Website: crate-barrel
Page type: receipt
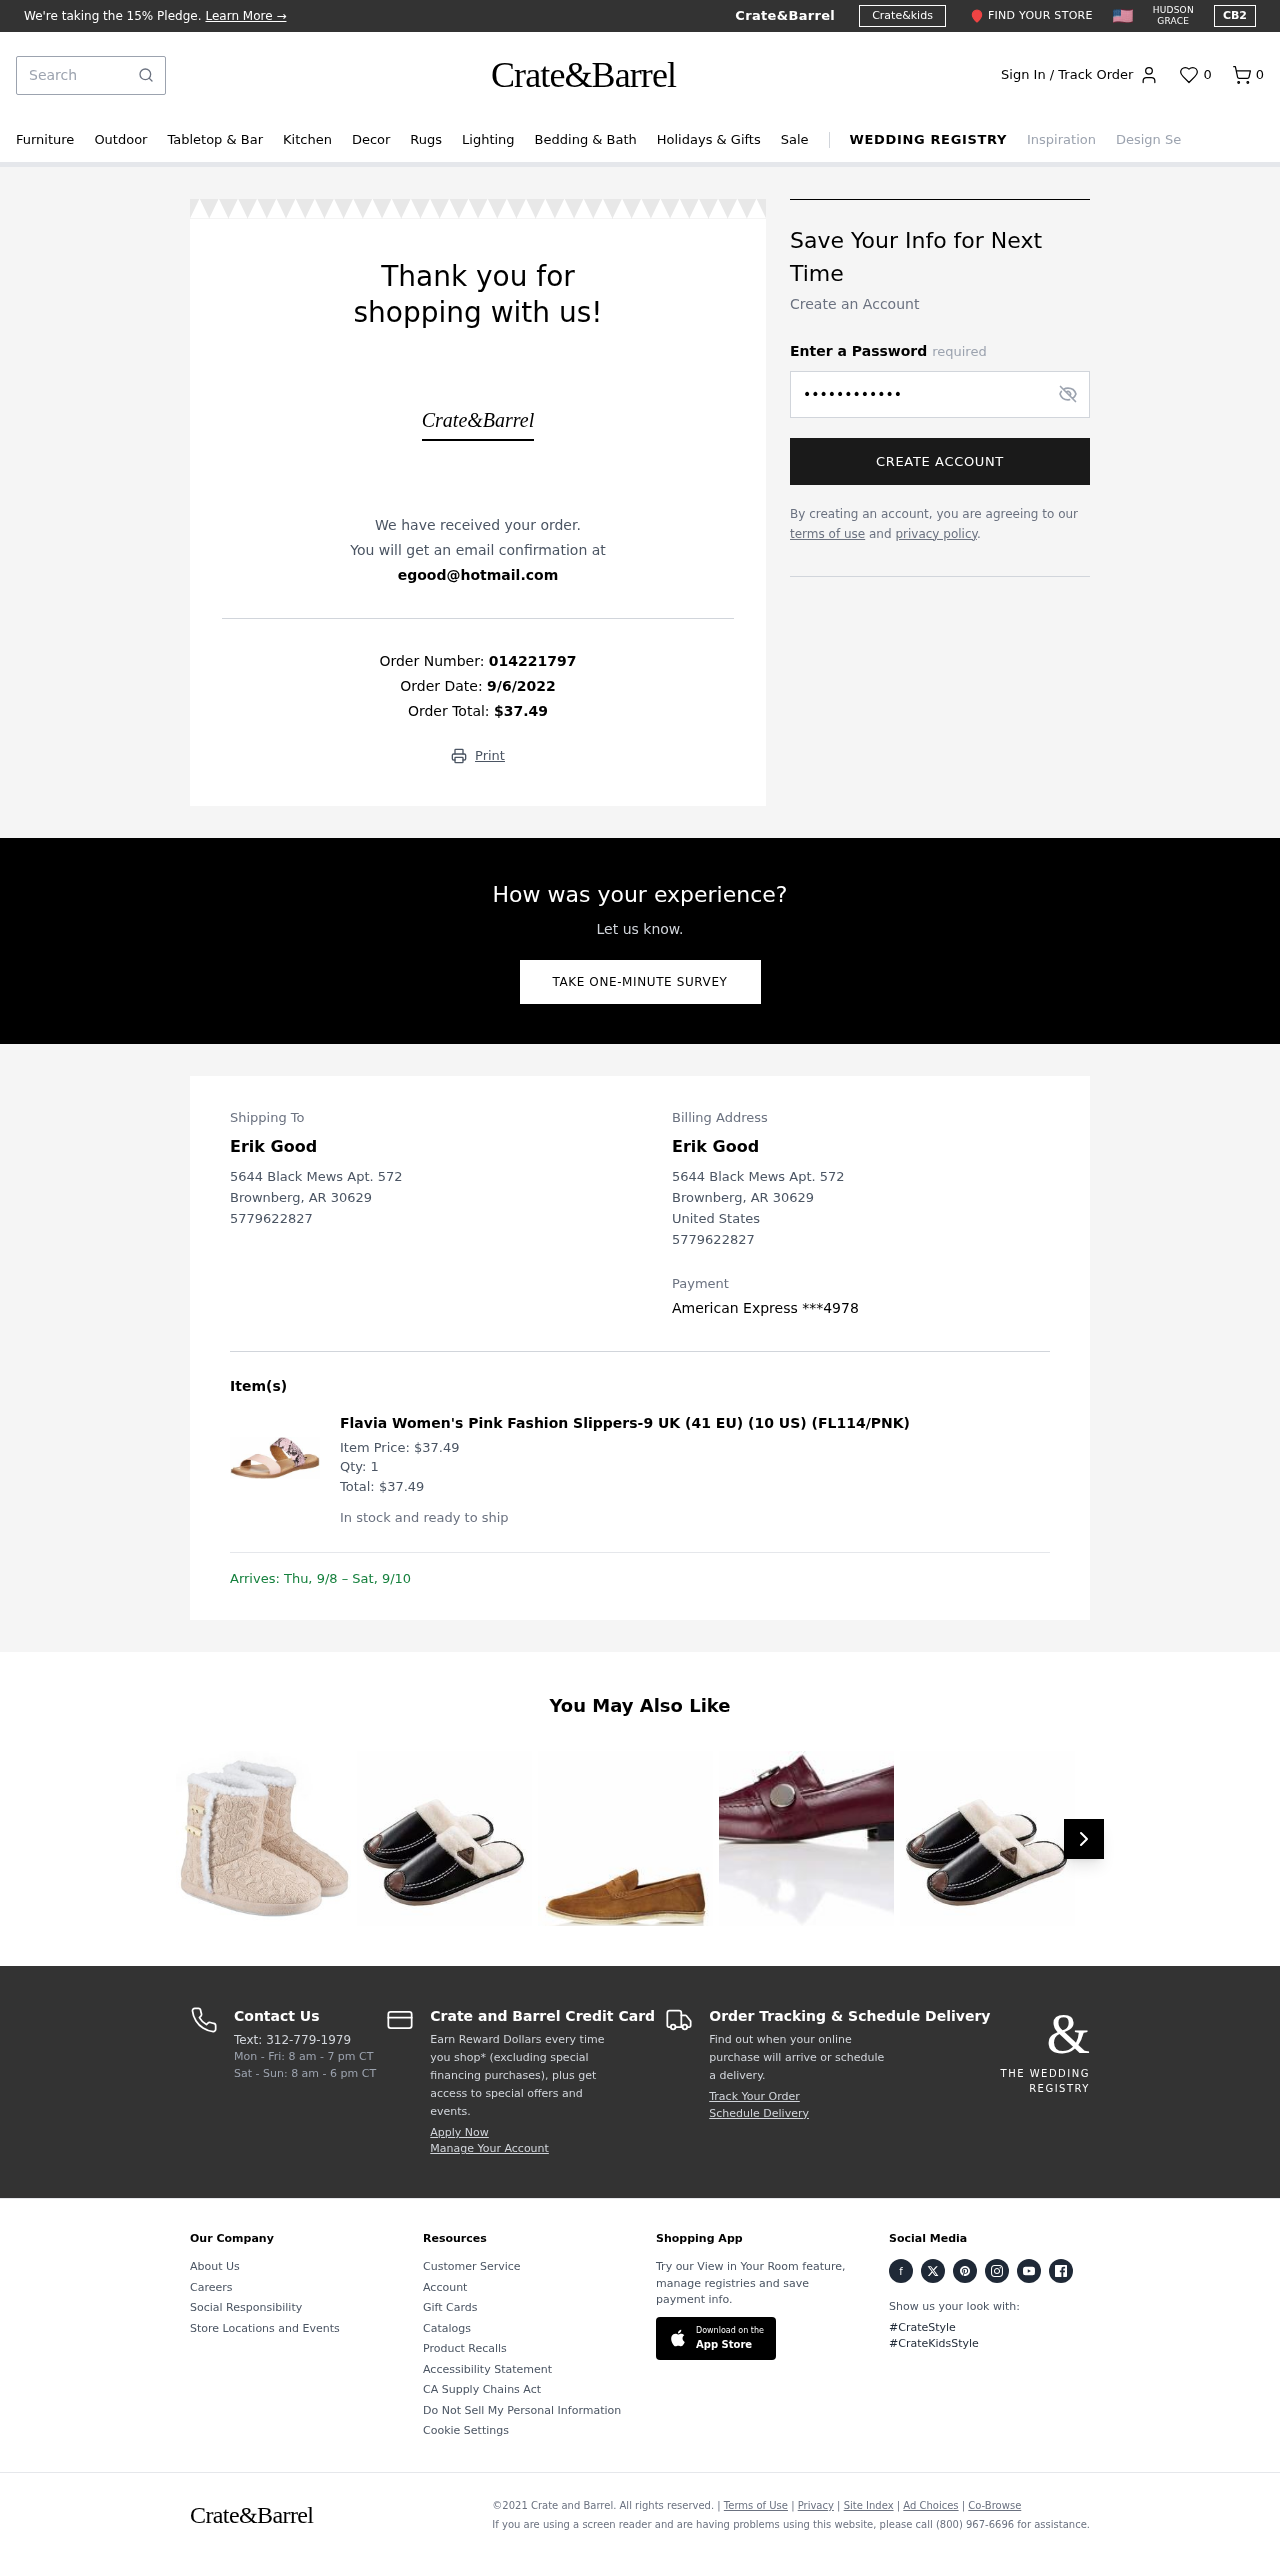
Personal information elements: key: PII_CARD_LAST4
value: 4978
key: PII_CARD_TYPE
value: American Express
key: PII_CITY
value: Brownberg
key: PII_COUNTRY
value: United States
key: PII_EMAIL
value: egood@hotmail.com
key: PII_FULLNAME
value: Erik Good
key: PII_PHONE
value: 5779622827
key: PII_POSTCODE
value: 30629
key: PII_STATE_ABBR
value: AR
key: PII_STREET
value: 5644 Black Mews Apt. 572
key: PII_FULLNAME2
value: Erik Good
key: PII_STREET2
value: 5644 Black Mews Apt. 572
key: PII_CITY2
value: Brownberg
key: PII_STATE_ABBR2
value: AR
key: PII_POSTCODE2
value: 30629
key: PII_PHONE2
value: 5779622827
Product elements: key: PRODUCT1_NAME
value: Flavia Women's Pink Fashion Slippers-9 UK (41 EU) (10 US) (FL114/PNK)
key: PRODUCT1_PRICE
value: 37.49
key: PRODUCT1_QUANTITY
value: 1
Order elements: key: ORDER_NUM_ITEMS
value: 0
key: ORDER_ID
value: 014221797
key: ORDER_DATE
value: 9/6/2022
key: ORDER_TOTAL
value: $37.49
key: ORDER_ITEM_TOTAL
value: $37.49
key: ORDER_DELIVERY_DATE
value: Thu, 9/8 – Sat, 9/10
Search elements: key: HEADER_SEARCH
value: Search
Other elements: key: FAVORITES_COUNT
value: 0